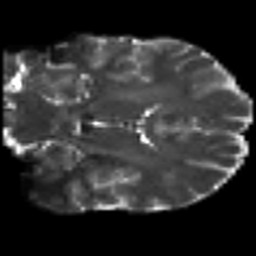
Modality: T2w
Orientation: coronal
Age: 26
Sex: male
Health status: ill
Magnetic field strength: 3 T
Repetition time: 8.4 s
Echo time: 0.0926 s